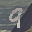
Label: 9